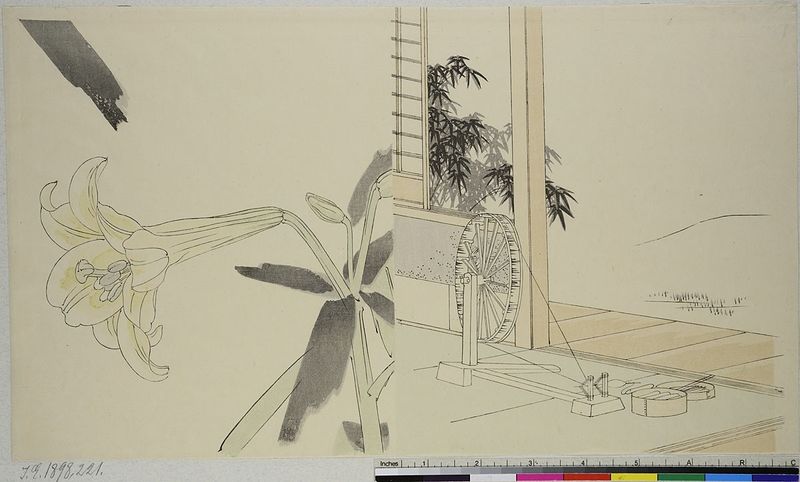
Titel: Aus: Holzschnittbuch über zeitgenössische Kleidung
Künstler: Utagawa Toyokuni I
Standort: Hamburg
Institution: Museum für Kunst und Gewerbe Hamburg
Schlagwörter: baum, strauch, holzschnitt, druckgraphik, druckgrafik, lilie, bambus, zeit, edo, textilindustrie, reproduktionen, druckerzeugnisse, bäume, sträucher, bekleidungsindustrie